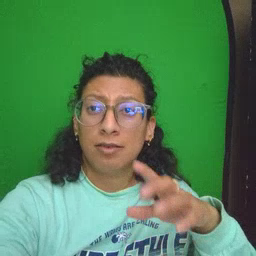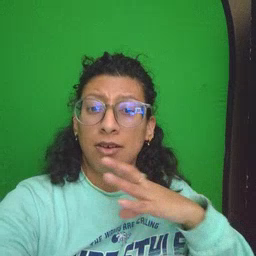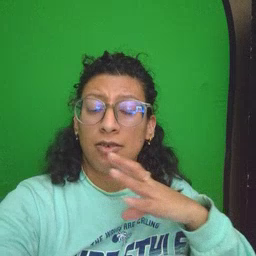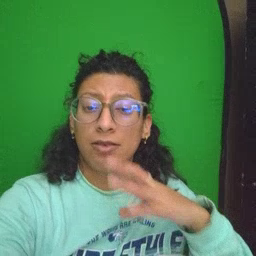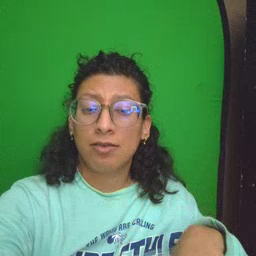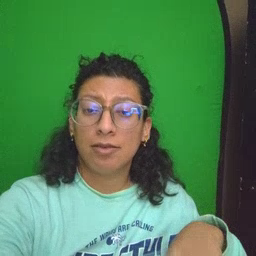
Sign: talk